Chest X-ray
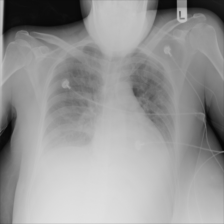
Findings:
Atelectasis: negative
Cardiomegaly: negative
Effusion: positive
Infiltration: negative
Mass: negative
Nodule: negative
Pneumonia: negative
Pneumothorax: negative
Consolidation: negative
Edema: negative
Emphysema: negative
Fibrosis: negative
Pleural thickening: negative
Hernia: negative